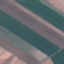
Land use / land cover: AnnualCrop